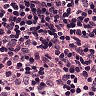
Metastatic tissue present: no